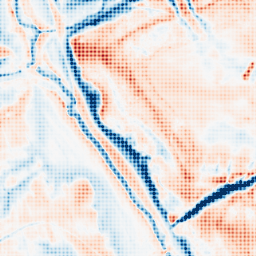
Category: multiscale
Decomposition family: dog_multiscale
Decomposition parameters: sigma_ratio: 2
n_scales: 4
base_sigma: 0.5
Upsampling method: sinc_blackman
Upsampling parameters: scale: 4
kernel_size: 4
Upsampling scale: 4